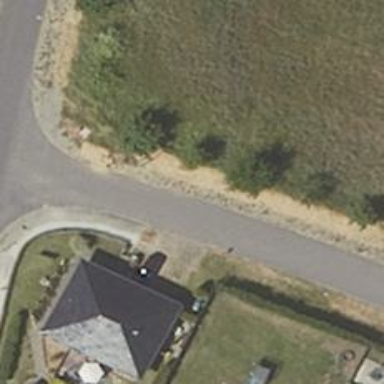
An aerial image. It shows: Paved residential road.